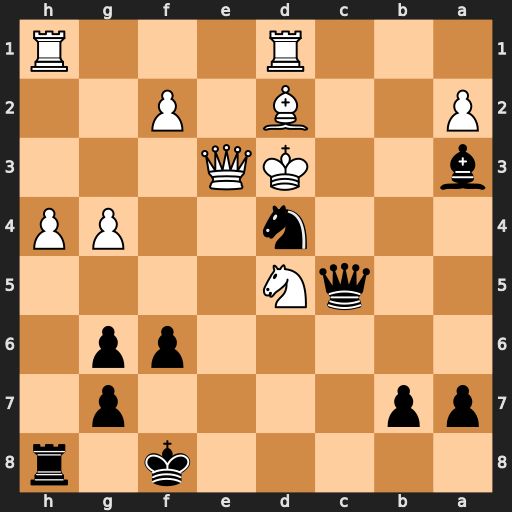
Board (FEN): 5k1r/pp4p1/5pp1/2qN4/3n2PP/b2KQ3/P2B1P2/3R3R
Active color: b
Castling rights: -
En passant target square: -
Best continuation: Qc2+ Kxd4 Bc5#